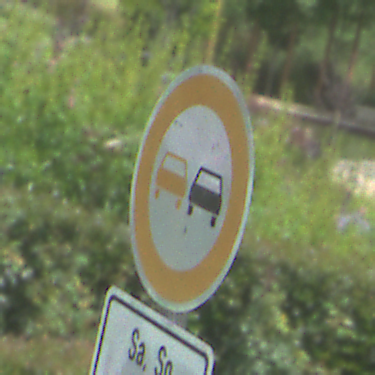
Verkehrszeichen: Ueberholverbot
Zusatzzeichen unten: ZeitangabenMitBeschraenkungAufWochentage9
Umgebung: Outdoor, Nature
Tageszeit: Midday
Wetter: PartlyCloudy
Licht: Natural
Jahreszeit: NotSpecified
Kontrast: HighContrast